Interaction volume radius: 5 \u00c5
Interaction volume height: 20 \u00c5
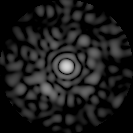
Disorder parameter: 0.8665